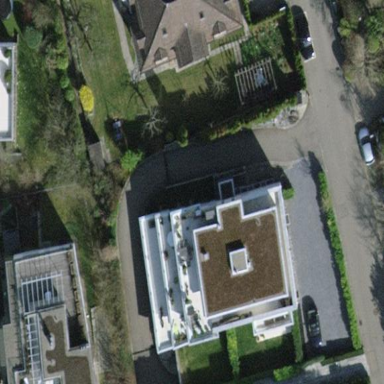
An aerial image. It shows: Balcony as part of building.